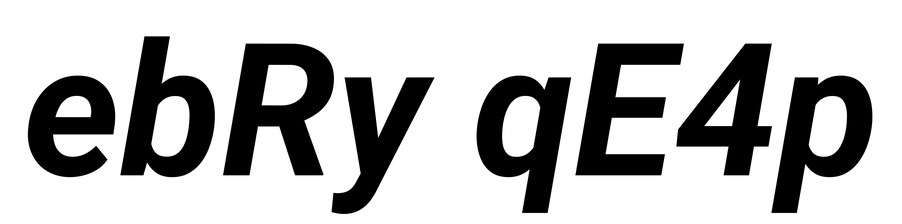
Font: Roboto-Italic_Bold_Italic